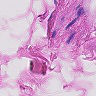
Metastatic tissue present: no